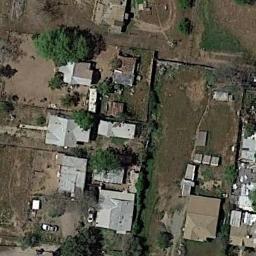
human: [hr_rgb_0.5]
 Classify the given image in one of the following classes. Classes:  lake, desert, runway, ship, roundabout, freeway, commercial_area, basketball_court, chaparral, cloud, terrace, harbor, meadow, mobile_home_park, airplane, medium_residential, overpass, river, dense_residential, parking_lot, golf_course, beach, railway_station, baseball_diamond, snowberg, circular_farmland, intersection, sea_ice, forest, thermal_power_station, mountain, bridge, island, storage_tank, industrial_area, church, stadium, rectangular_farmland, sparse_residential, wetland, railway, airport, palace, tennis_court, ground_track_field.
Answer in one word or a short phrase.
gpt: medium_residential